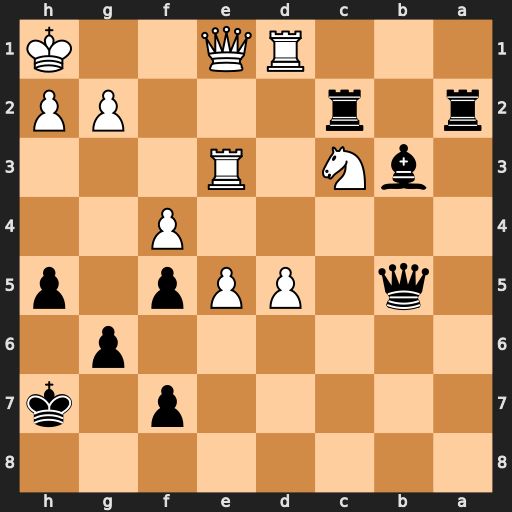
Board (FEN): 8/5p1k/6p1/1q1PPp1p/5P2/1bN1R3/r1r3PP/3RQ2K
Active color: b
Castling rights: -
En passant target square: -
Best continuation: Rxc3 Qxc3 Bxd1